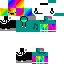
A female human skin with medium skin, wearing brown long hair dressed in a blue hoodie and black pants, featuring a closed mouth.